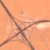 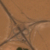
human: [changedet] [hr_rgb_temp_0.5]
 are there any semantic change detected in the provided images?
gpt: Everything remains the same.